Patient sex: M
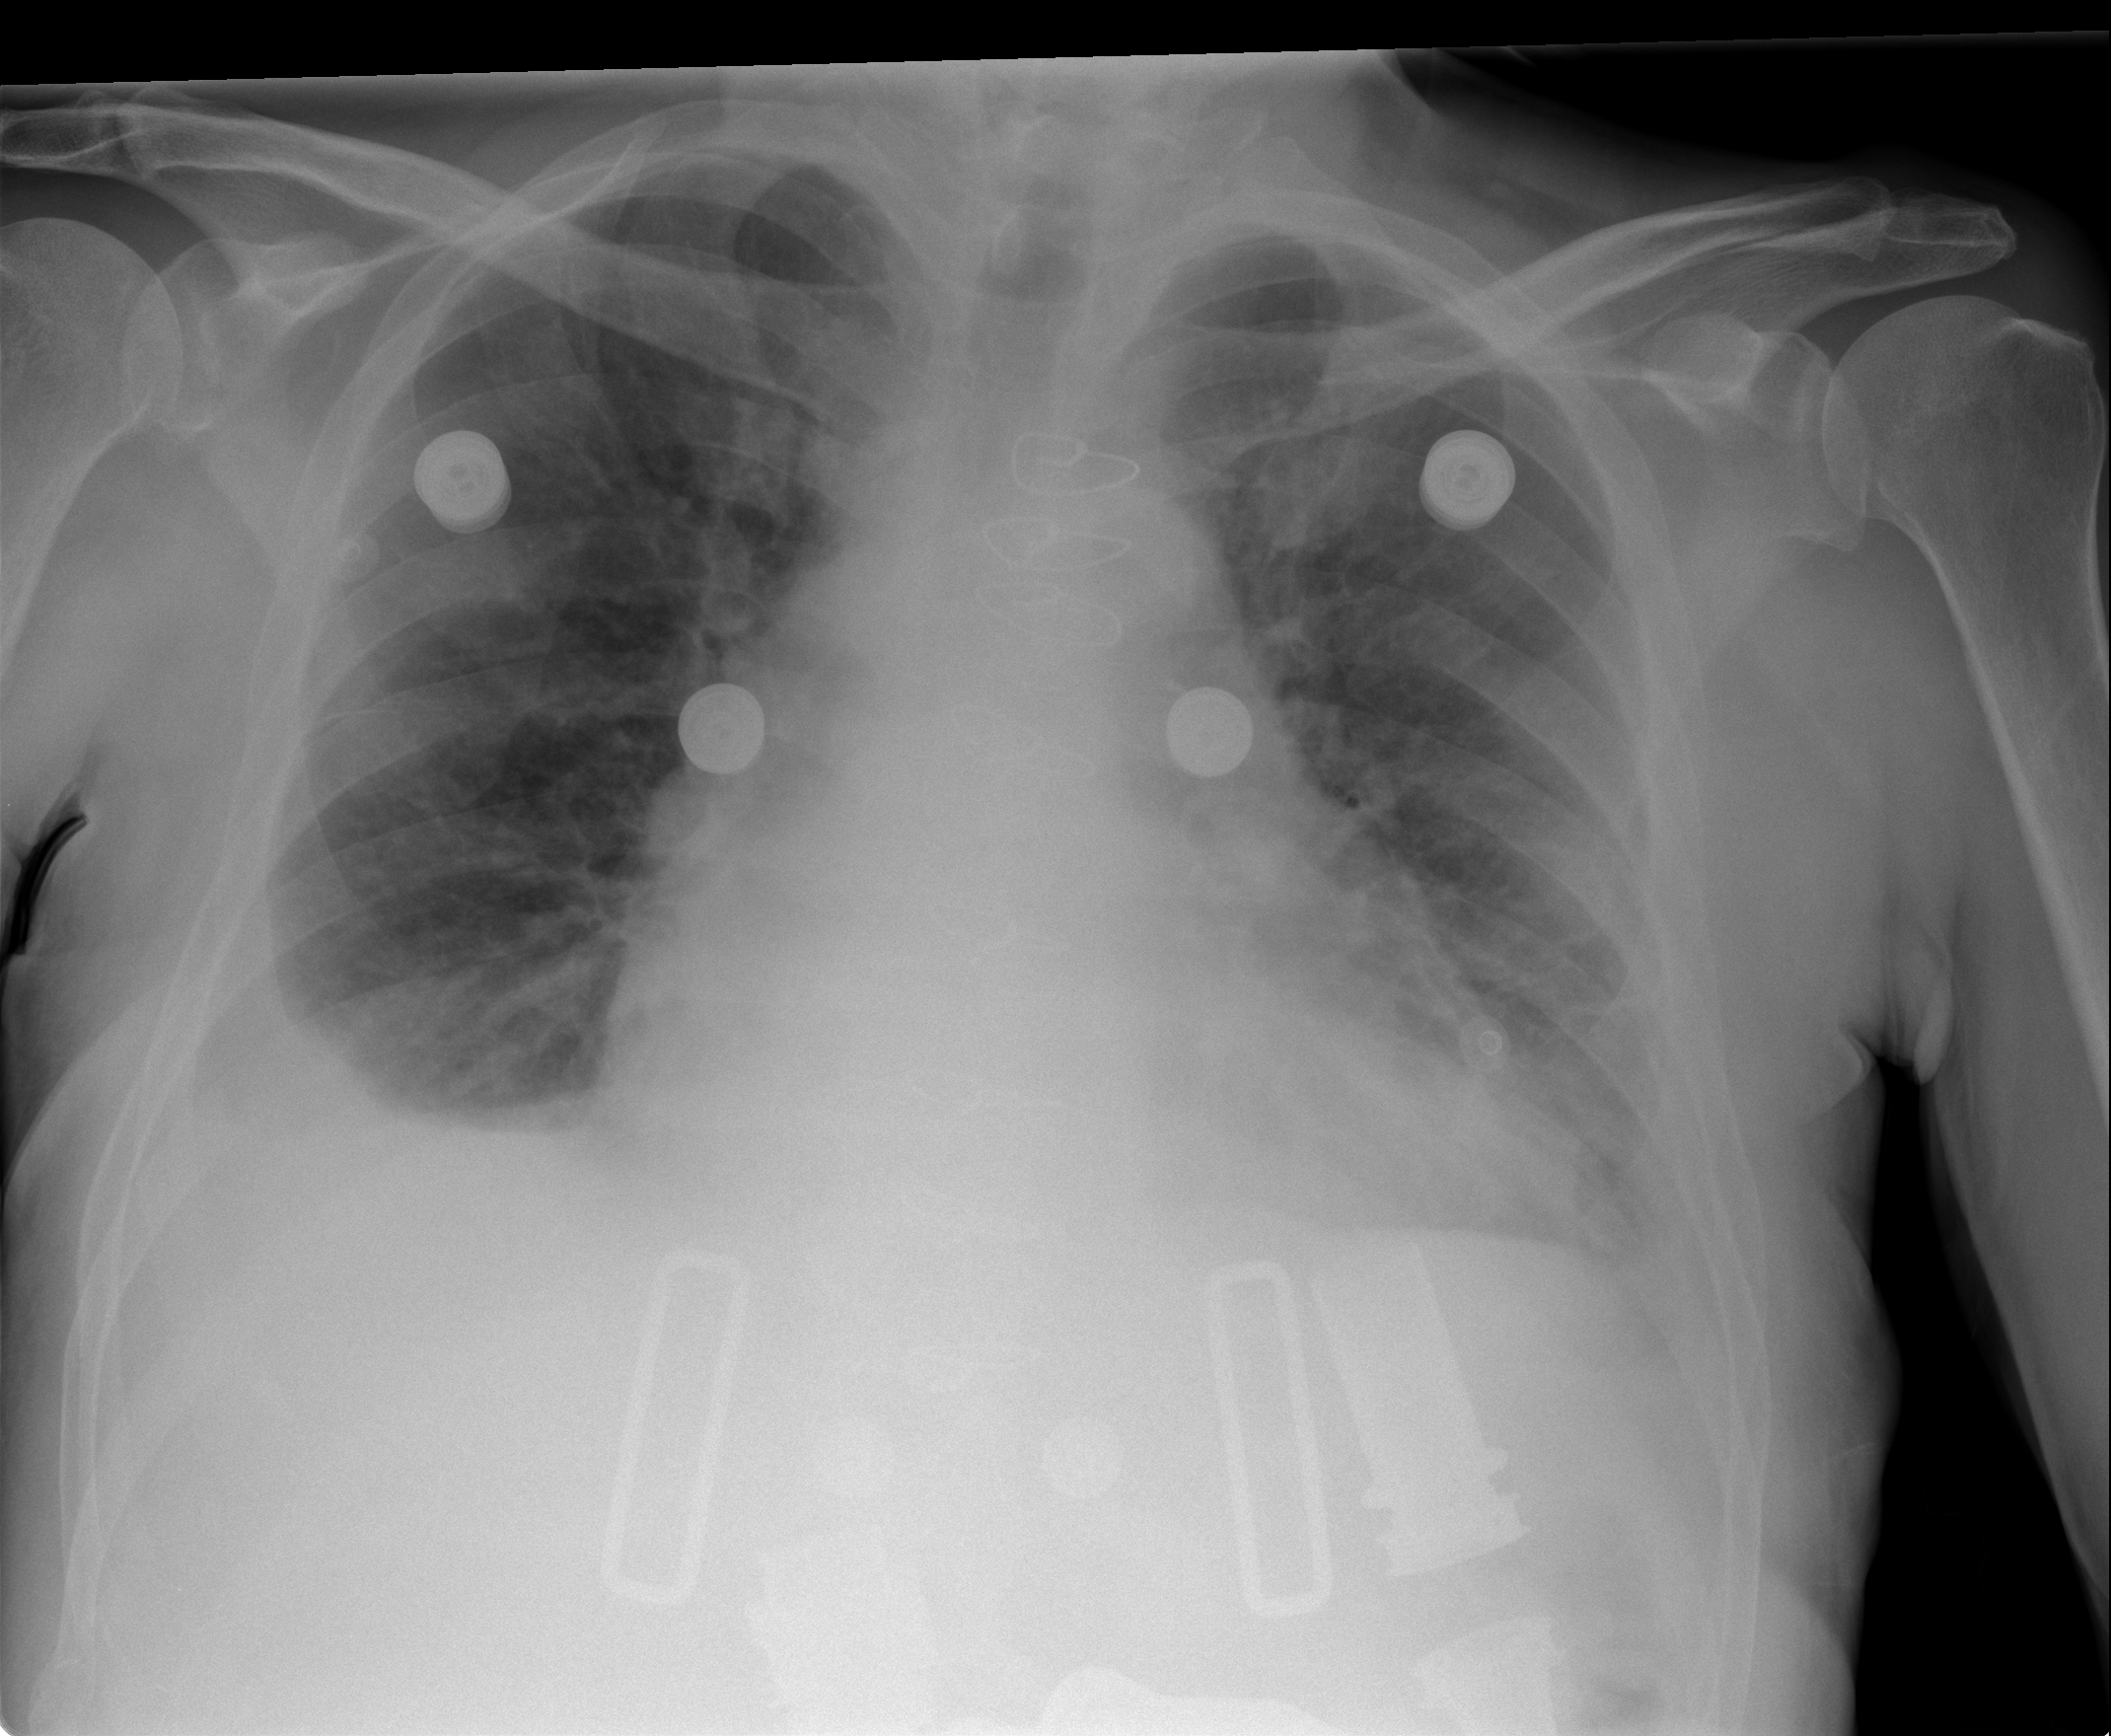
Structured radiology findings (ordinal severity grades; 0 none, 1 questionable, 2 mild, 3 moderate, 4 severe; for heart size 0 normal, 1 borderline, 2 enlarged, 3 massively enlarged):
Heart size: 2
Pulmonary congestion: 3
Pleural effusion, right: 2
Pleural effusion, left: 2
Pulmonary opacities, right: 1
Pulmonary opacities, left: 1
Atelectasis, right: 2
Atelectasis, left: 2